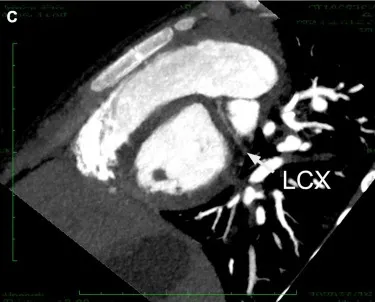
Cardiac CTA and MRI imaging. (B-D) LAD and LCX demonstrated severe dysplasia under several sections of CTA.
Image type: radiology (ct)